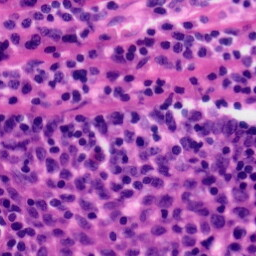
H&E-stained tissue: Tonsil